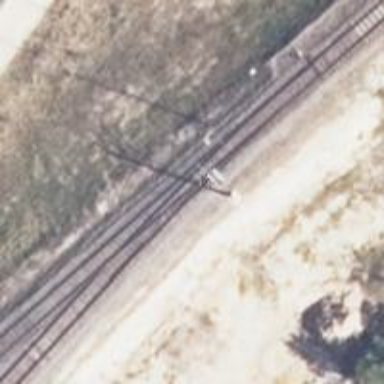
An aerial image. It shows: Railway switch.